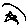
Label: star